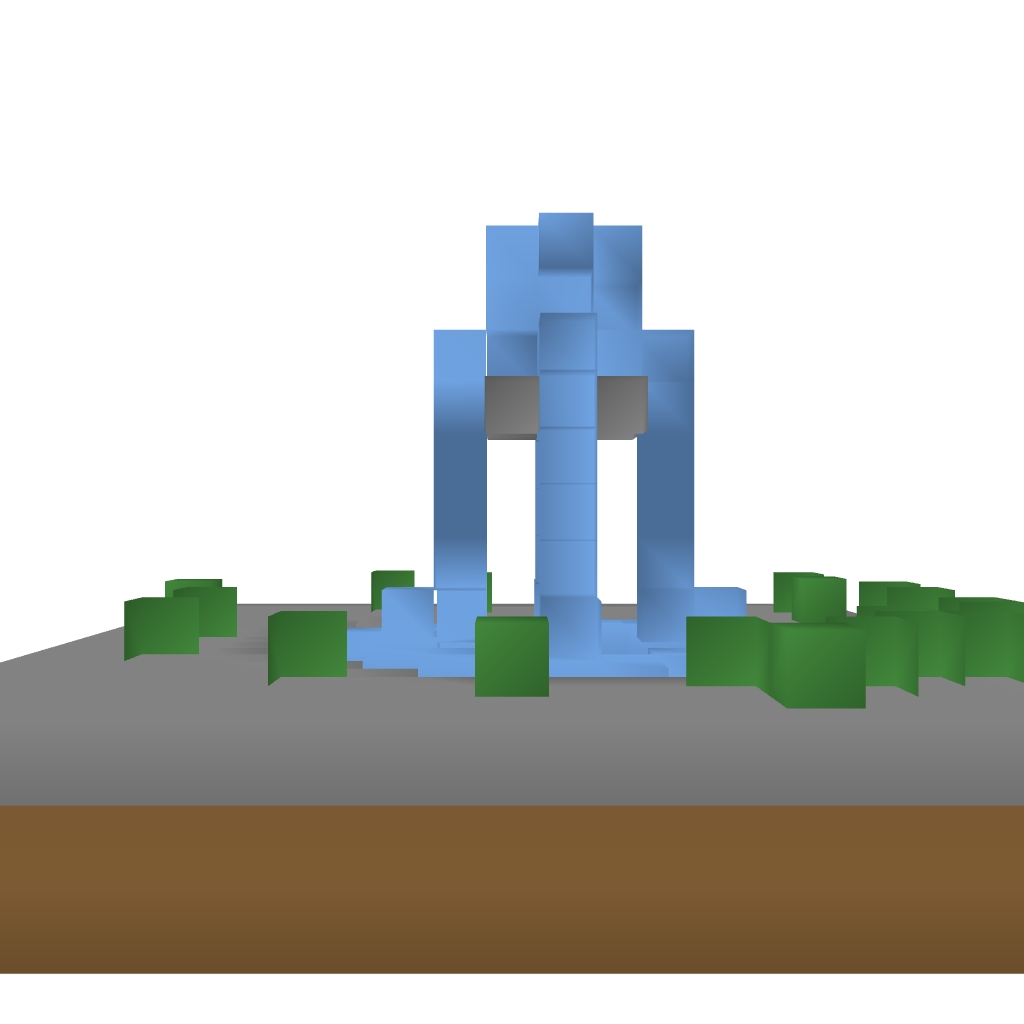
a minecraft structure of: fountain bad low quality